Question: I'm working on Map application that needs to work like original MapView on iOS.
I need to rotate mapview according to compass heading value. I tried <URL> But my results is not good.
Please see the screen shot.

When I rotate mapview according to heading value Map is rotating but as you can see on screen tiles is missing.
How can I solve this display problem ?
Regards
- Fatih
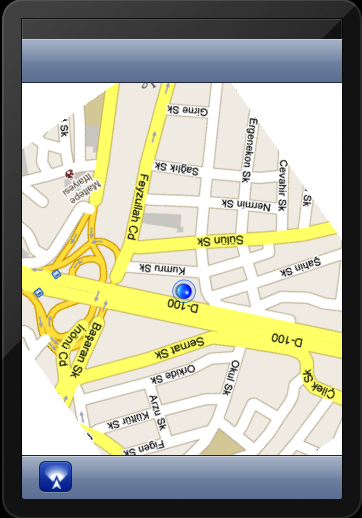
Answer: Hy,
I'm the author of MTLocation. Thanks for using it by the way!
For this to work you have to make sure, that your MKMapView is a subview of your ViewController's view (and not the view itself). Then you have to increase the frame of your mapView with a simple Pytaghoras - calculation: the width and height must be at least as big as the diagonal: sqrt(visibleWidth[320]^2 + visibleHeight[480-88]^2) = 506.
So that means
'''
mapView = [[MKMapView alloc] initWithFrame:CGRectMake(-100,-100,520,520)];
'''
Hope that helped, please consider upvoting if it fixed your problem.